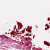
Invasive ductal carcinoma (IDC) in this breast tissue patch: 0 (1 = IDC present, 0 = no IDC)